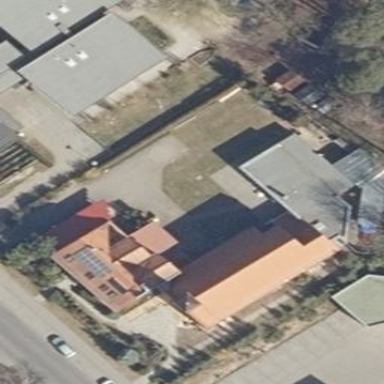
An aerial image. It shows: Church which is place of worship.